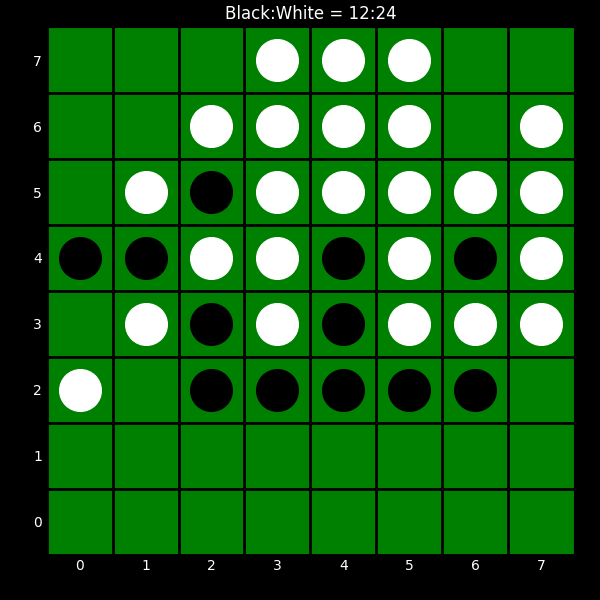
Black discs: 12
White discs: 24